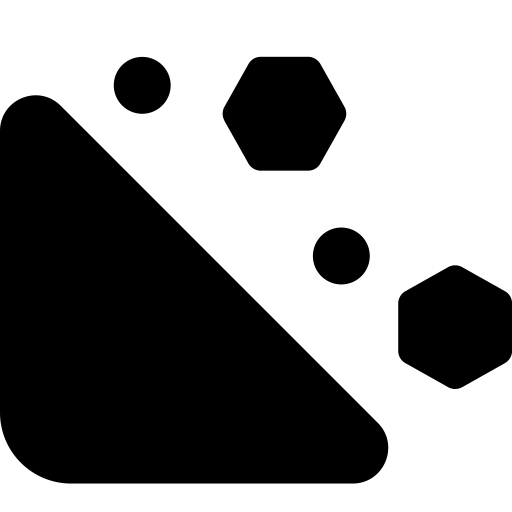
Tags: icon, FontAwesome, fa-icon, solid, hill, rockslide